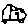
Label: car